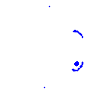
Particle: kaon